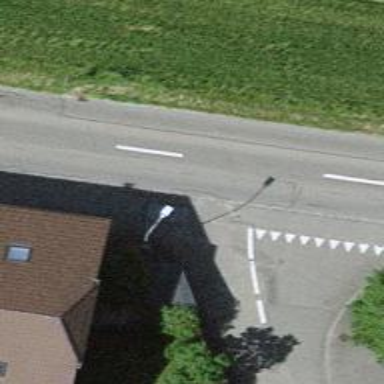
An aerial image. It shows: Secondary road with asphalt surface and sidewalk on the left.